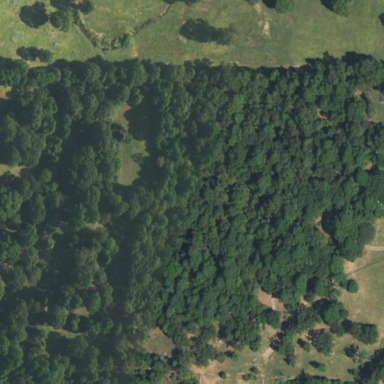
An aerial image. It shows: Forest with evergreen needle-leaved trees.